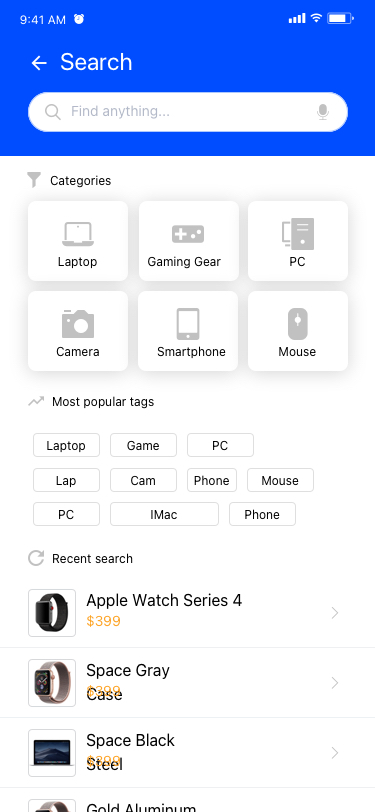
Text in this UI design:
Categories
Camera
Gaming Gear
Smartphone
PC
Mouse
Laptop
Apple Watch Series 4
$399
Space Black Steel
$399
Space Gray Case
$399
Gold Aluminum Case
Recent search
Most popular tags
Laptop
PC
Lap
Game
IMac
Cam
PC
Phone
Phone
Mouse
Find anything...
UI Text/Heading/H4/Hightlight
Search
9:41 AM